Question: My application was getting freeze for 15secs when it loads first time. I look into firebug and it shows Browser-Link. So I search, and found <URL> post. I uncheck option of "" and my application works perfectly. I what are the pros and cons of removing Browser-Link? ? Pls help I'm new in VS2013.

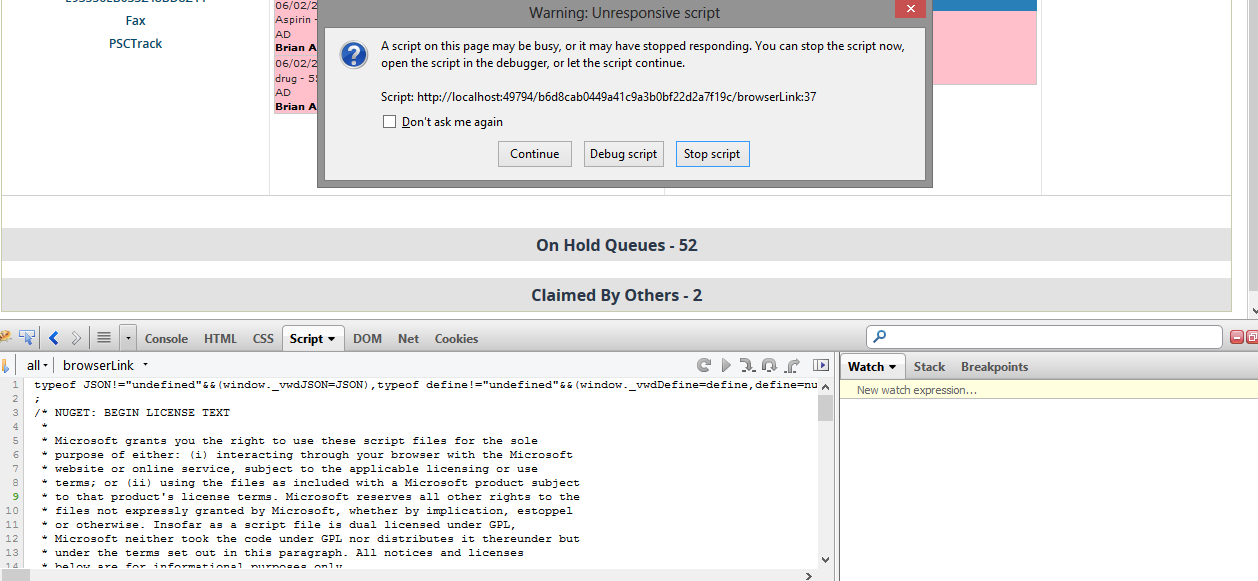
Answer: Here is a link to a msdn blog what browserlink can do:
<URL>
So it help you with the development. You can refresh all your browser tabs (which have the application open at once).
Also you get some live reload features when changing your css for example.
If you install the Visual Studip WebEssentials plugin you get tons of nice browserlink features. See the list here: <URL>
You can inspect for example a dom element from your browser and web essentials will open the right Razor View. So it is really just a development thingy and has nothing todo with cross browser compatibility.